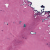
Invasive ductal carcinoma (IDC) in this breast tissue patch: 0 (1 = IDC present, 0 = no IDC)